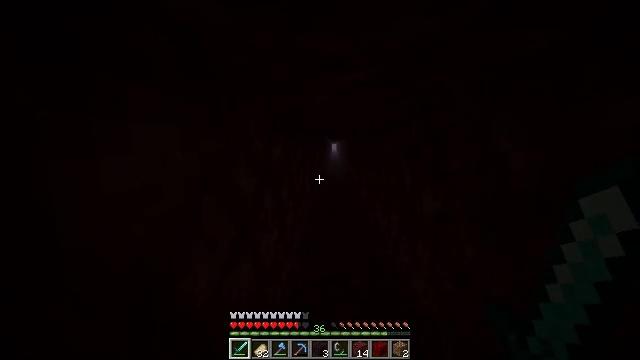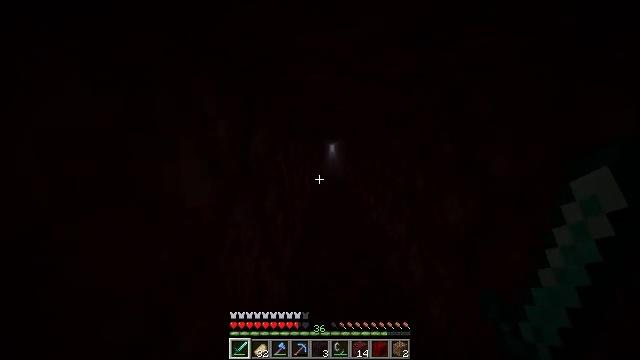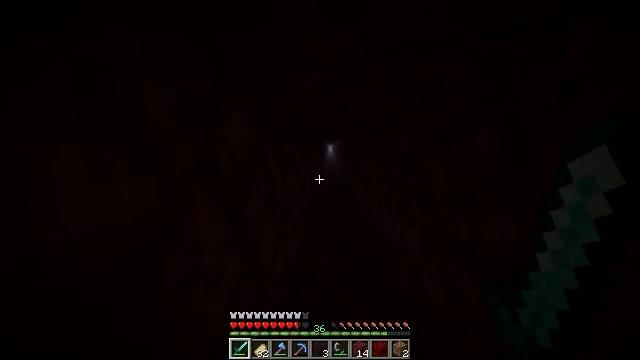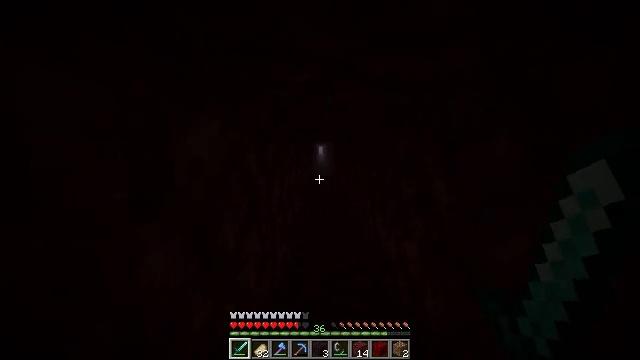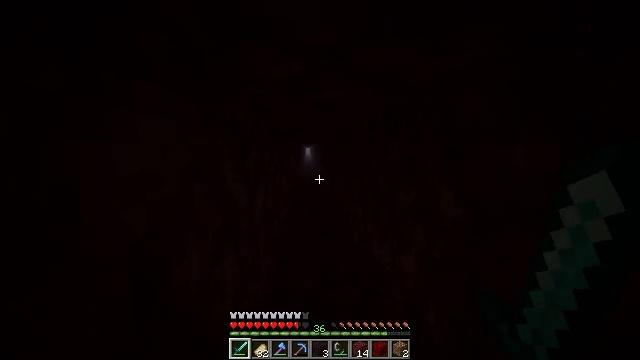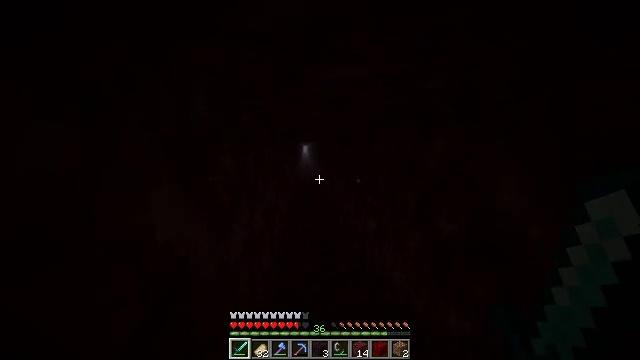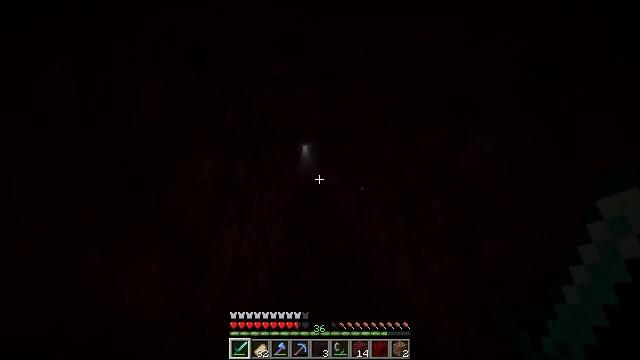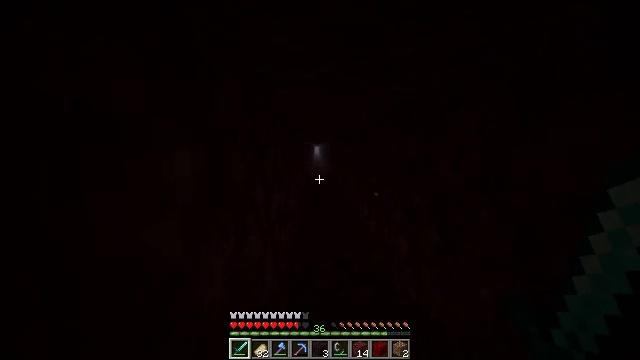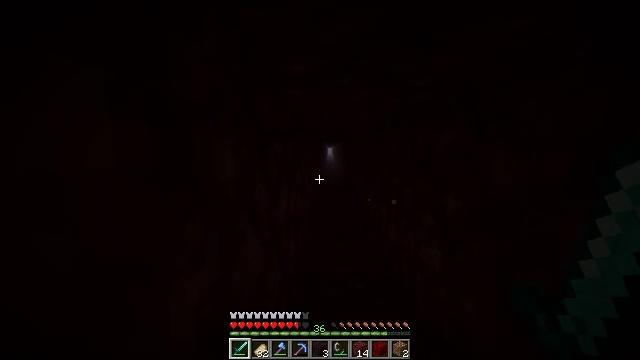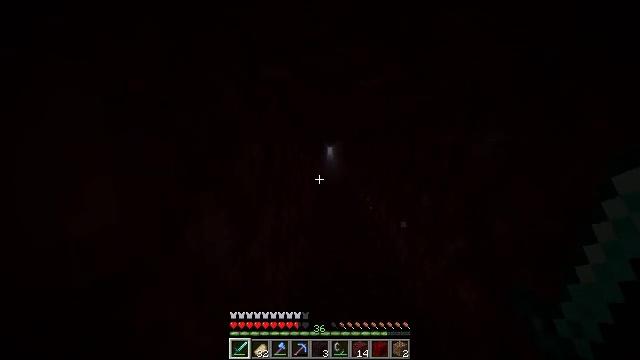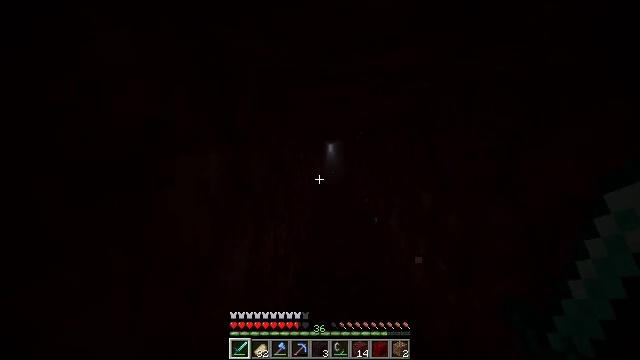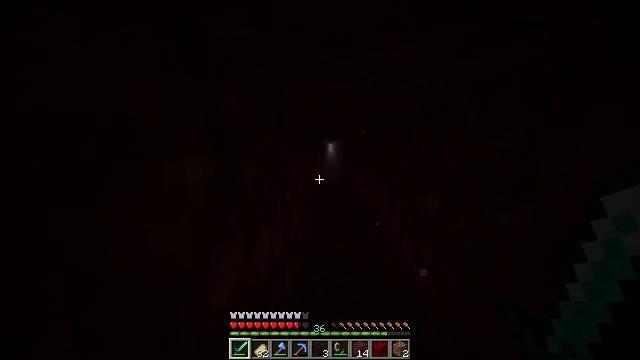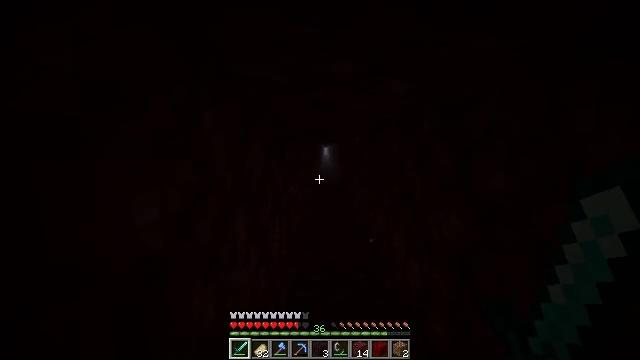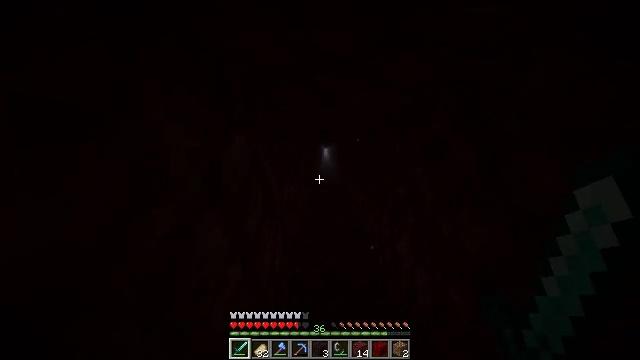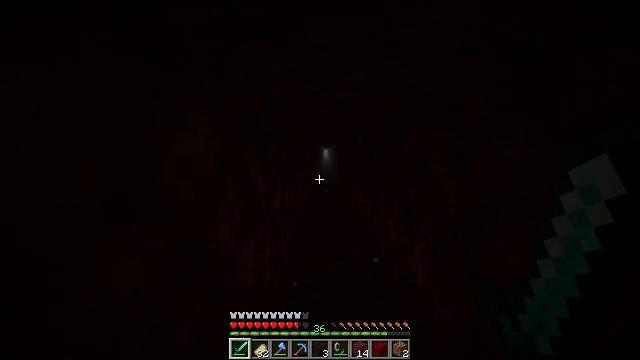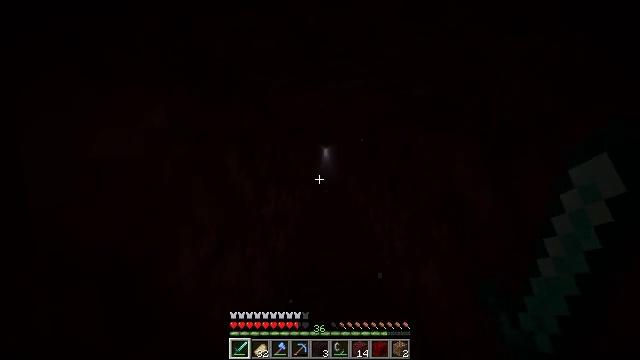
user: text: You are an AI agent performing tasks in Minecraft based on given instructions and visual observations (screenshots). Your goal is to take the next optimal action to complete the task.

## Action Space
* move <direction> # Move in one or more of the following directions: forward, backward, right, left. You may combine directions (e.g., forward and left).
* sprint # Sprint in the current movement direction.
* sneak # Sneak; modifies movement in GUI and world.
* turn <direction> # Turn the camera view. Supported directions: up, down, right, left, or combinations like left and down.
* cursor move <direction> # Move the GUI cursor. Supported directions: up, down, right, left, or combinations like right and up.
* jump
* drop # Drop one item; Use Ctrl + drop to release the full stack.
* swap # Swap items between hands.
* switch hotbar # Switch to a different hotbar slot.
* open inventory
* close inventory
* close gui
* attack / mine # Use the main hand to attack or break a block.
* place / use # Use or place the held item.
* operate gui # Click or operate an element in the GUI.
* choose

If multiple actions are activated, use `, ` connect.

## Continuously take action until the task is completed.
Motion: motion action
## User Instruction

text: Craft a brewing stand using blaze rod and cobblestones.
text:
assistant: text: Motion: move forward, sprint
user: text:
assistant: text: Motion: move forward, sprint
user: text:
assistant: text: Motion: move forward, turn right
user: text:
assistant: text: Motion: move forward, turn right
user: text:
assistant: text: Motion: move forward, sprint
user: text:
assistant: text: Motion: move forward, sprint
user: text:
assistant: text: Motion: move forward, sprint, turn left
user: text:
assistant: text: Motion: move forward, sprint, turn left
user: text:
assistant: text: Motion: move forward
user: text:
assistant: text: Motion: move forward, sprint
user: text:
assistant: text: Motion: move forward, sprint
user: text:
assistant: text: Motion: move forward, sprint, turn right
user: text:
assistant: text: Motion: move forward, sprint
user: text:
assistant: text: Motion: move forward
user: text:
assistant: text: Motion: move forward, sprint
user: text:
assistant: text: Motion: move forward, sprint
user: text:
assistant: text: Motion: move forward, sprint
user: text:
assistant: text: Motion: move forward, sprint
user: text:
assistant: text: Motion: move forward
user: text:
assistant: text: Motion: move forward
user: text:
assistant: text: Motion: move forward, sprint
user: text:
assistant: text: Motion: move forward, sprint
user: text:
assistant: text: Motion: move forward, sprint
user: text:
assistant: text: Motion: move forward, sprint
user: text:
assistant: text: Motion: move forward
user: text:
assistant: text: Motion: move forward
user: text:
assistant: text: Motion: move forward, turn right
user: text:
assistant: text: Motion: move forward
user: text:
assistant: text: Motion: move forward, sprint, turn right
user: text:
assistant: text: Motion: move forward, sprint